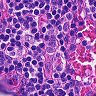
Metastatic tissue present: no